Field crop: tomato
Growth stage: 2
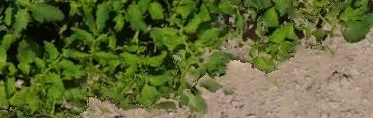
Species: tomato